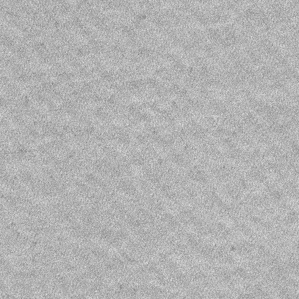
Label: frost